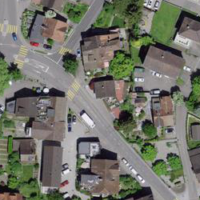
EUNIS habitat code: 54
Species observed at this site:
Lamium galeobdolon